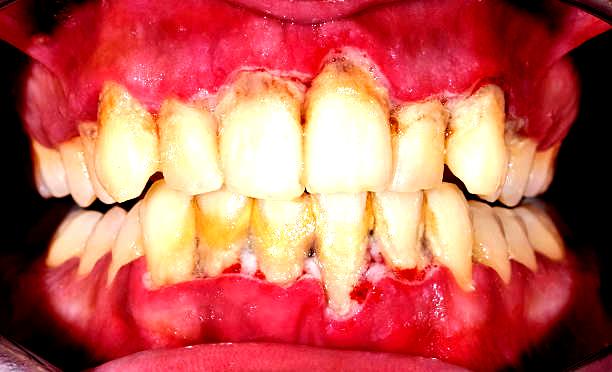
Condition: Gingivitis